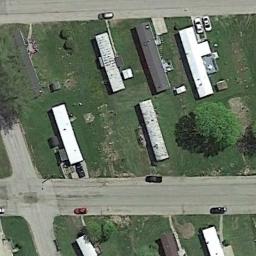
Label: mobile_home_park